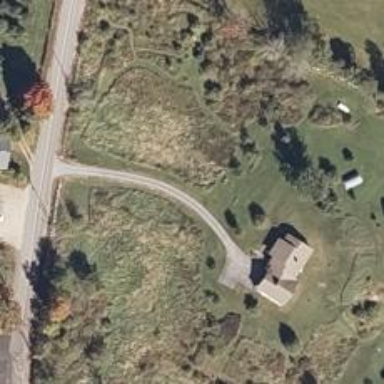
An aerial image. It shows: Driveway.